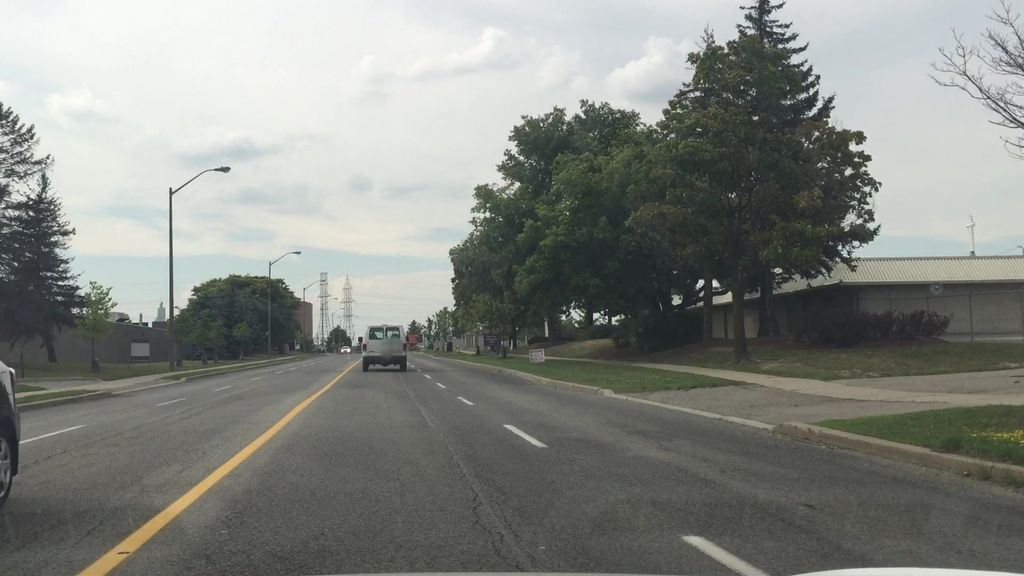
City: toronto